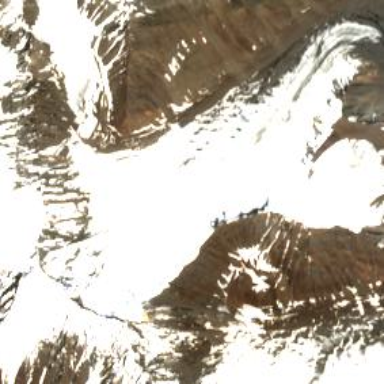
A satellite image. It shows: Stunning view of glacier.